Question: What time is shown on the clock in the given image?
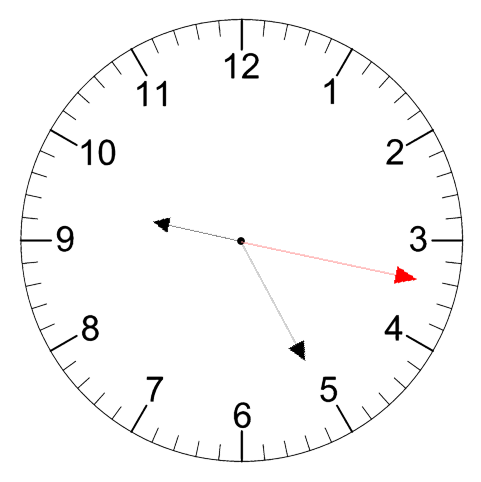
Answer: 09:25:17